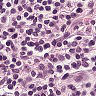
Metastatic tissue present: no